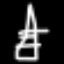
Label: The Eiffel Tower